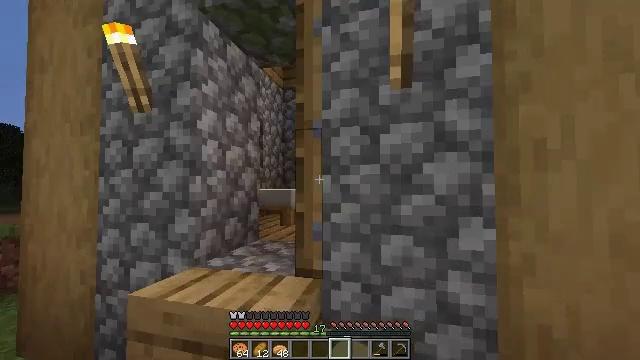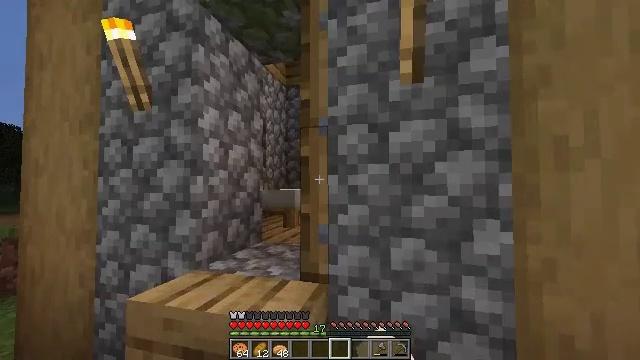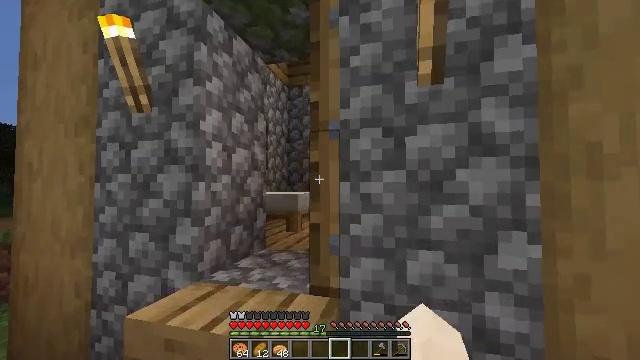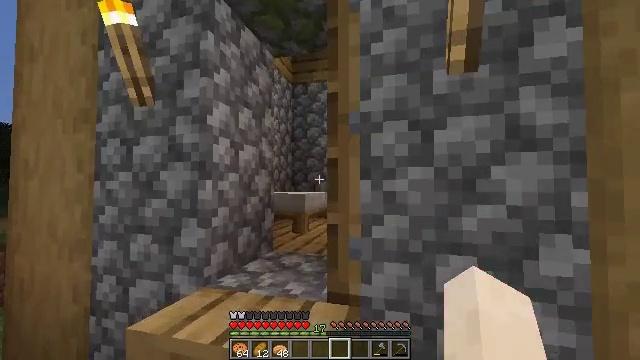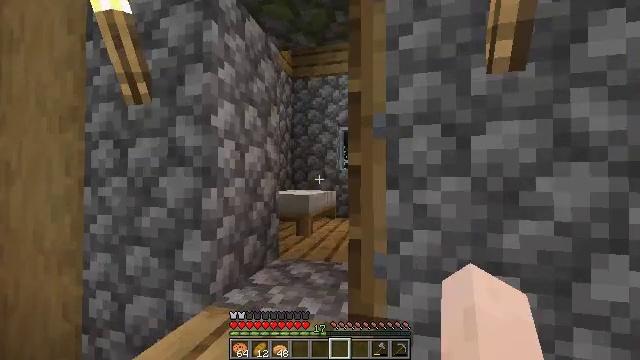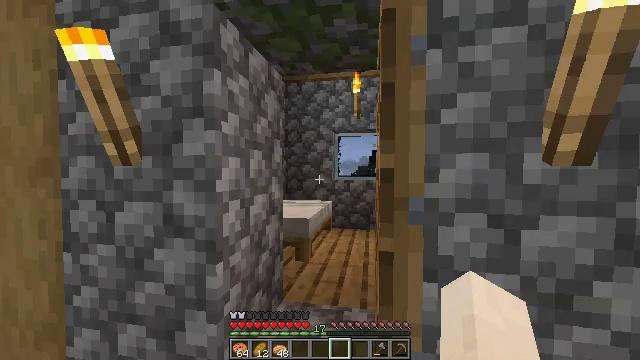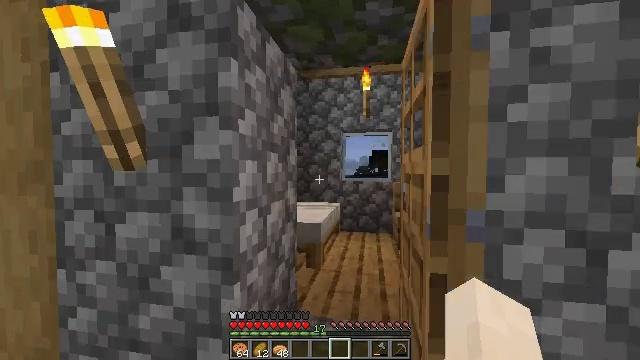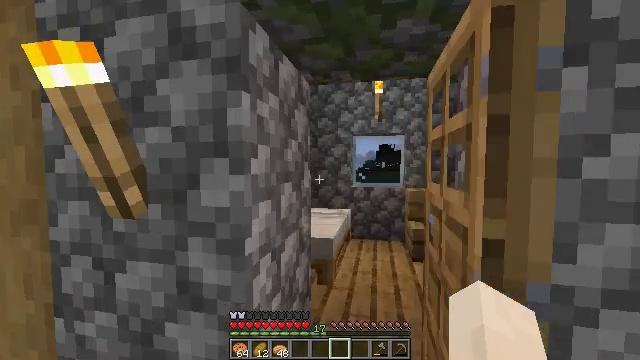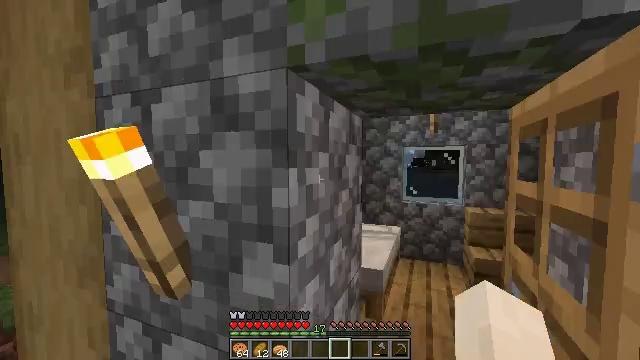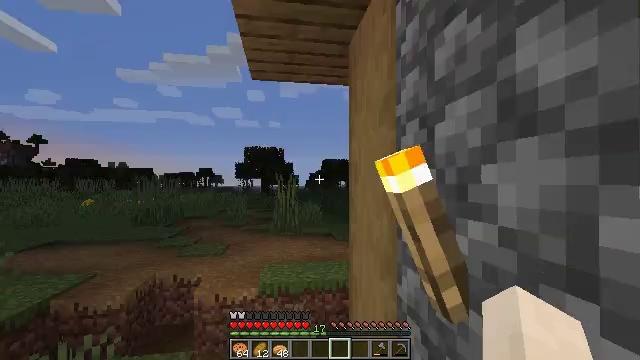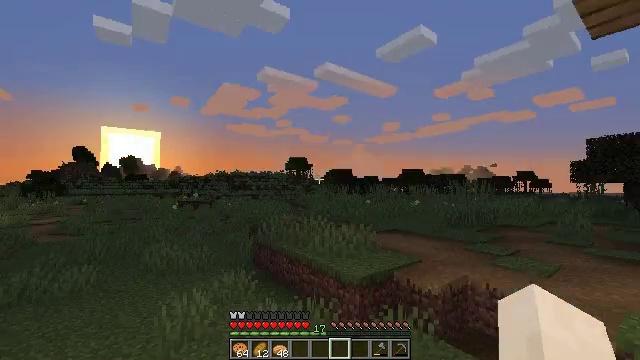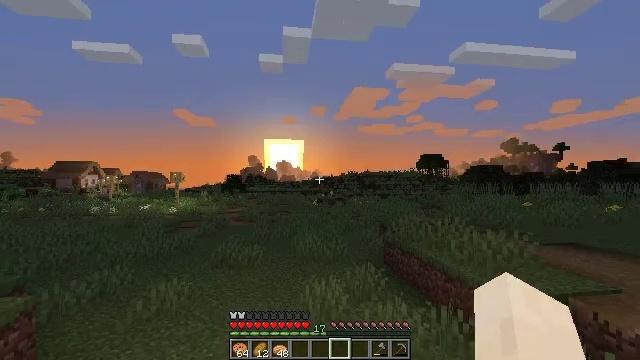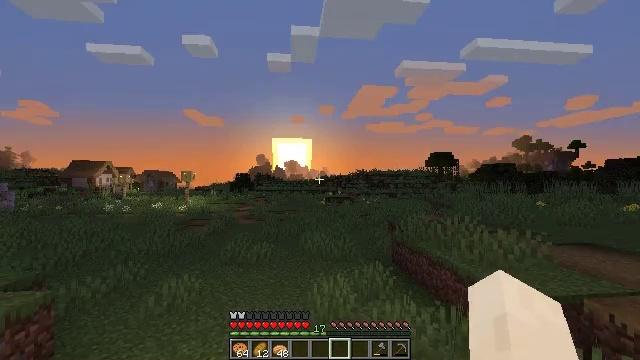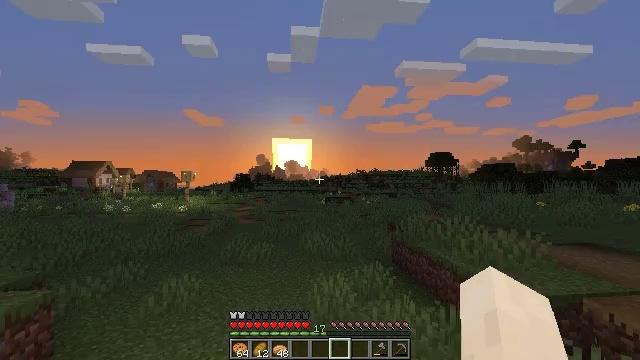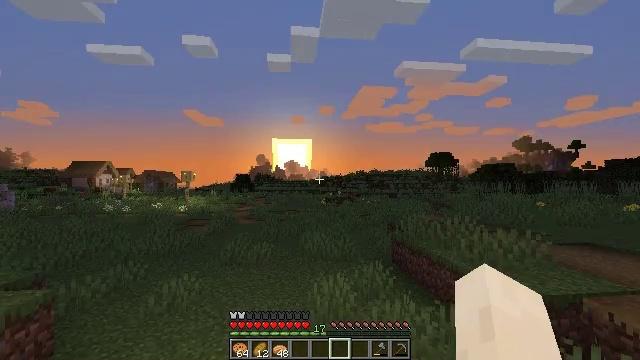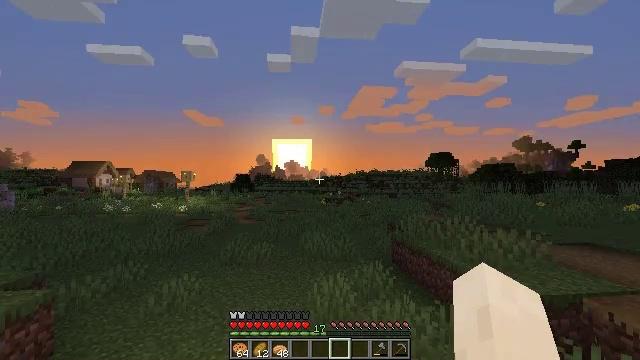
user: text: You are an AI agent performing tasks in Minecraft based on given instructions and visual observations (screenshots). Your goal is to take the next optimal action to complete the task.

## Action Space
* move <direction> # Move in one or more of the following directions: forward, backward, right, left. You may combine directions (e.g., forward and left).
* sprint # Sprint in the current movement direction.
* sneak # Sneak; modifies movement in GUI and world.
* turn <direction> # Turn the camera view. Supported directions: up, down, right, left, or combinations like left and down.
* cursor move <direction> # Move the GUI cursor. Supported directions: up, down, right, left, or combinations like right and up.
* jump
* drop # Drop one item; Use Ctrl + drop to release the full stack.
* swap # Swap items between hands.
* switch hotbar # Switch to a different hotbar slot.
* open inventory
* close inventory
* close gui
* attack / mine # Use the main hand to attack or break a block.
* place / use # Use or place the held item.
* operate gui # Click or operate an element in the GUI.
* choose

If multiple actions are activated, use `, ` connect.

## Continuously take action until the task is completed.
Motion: motion action
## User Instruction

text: Create a suspicious stew with dandelion.
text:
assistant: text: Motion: move forward and move left
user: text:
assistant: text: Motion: move forward and move left
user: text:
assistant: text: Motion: move forward and move left
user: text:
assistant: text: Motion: move forward and move left, turn right and down
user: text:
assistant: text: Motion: move forward and move left, turn right and down
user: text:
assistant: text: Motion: move forward
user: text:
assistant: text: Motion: move forward, turn left and down
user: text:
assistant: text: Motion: turn left
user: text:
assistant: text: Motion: turn left and up
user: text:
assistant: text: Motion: turn left
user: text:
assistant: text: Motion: turn left
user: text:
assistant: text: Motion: turn left
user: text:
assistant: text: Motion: no_op
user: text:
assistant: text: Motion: no_op
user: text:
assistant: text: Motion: no_op
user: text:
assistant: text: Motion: no_op
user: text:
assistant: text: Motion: no_op
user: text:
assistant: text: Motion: turn left
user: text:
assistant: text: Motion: turn left and down
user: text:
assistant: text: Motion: no_op
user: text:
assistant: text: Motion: no_op
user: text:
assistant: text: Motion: no_op
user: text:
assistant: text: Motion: turn right
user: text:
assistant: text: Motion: turn right and down
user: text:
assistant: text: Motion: turn right and down
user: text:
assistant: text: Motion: turn right and down
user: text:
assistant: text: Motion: no_op
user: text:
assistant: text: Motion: no_op
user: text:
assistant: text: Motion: no_op
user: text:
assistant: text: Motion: no_op